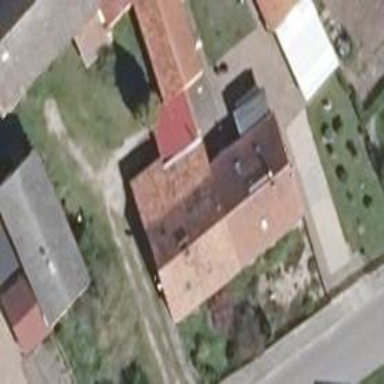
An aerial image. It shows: House with flat grey roof.